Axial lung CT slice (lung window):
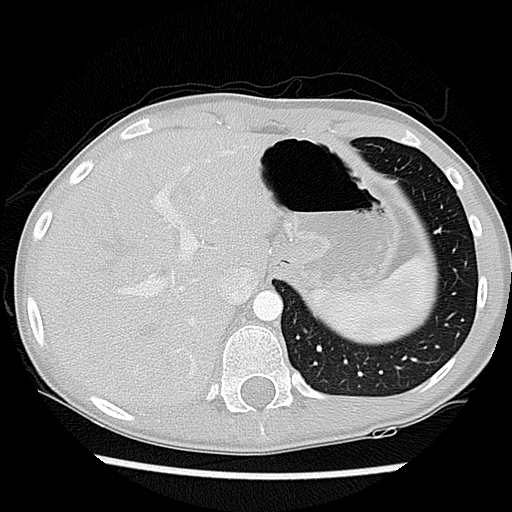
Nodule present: no